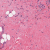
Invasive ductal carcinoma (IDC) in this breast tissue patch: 0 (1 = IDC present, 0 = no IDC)